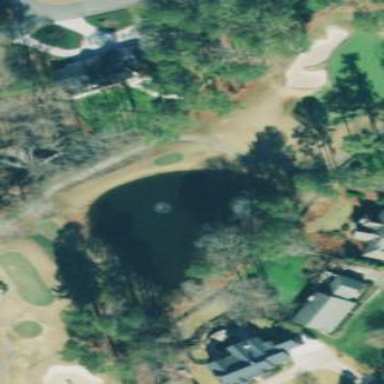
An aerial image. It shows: Scenic view of water hazard on golf course. The natural water feature adds beauty to the landscape.